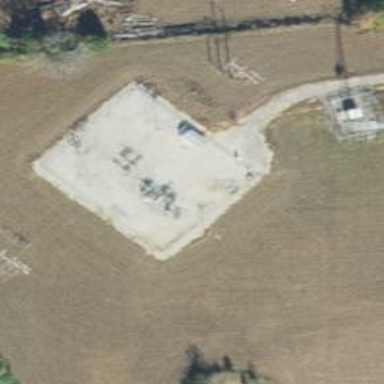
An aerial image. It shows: Power substation.